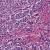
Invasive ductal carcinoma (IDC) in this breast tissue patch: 1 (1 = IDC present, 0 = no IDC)